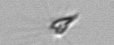
Label: Calciopappus